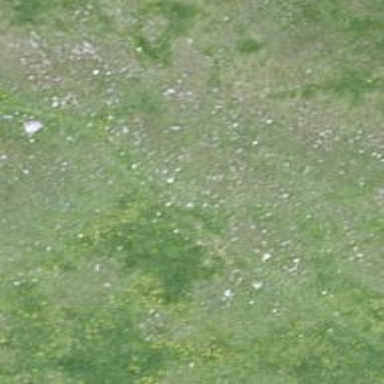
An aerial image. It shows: Path covered with grass.